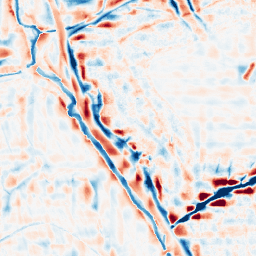
Category: wavelet
Decomposition family: wavelet_reverse_biorthogonal
Decomposition parameters: wavelet: rbio1.3
level: 4
Upsampling method: bicubic_16x
Upsampling parameters: scale: 16
Upsampling scale: 16